Field crop: maize
Growth stage: 2
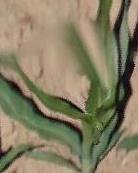
Species: maize